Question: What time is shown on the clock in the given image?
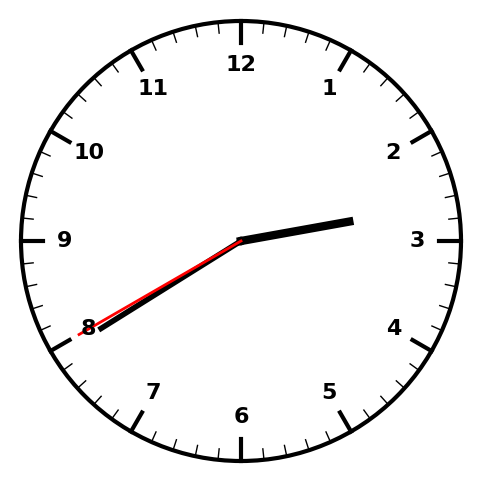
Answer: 02:39:40